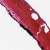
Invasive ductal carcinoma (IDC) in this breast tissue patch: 0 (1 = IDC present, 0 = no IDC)